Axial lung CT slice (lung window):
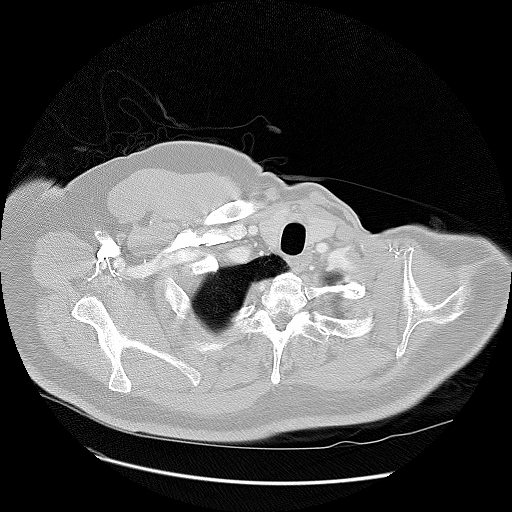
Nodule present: no